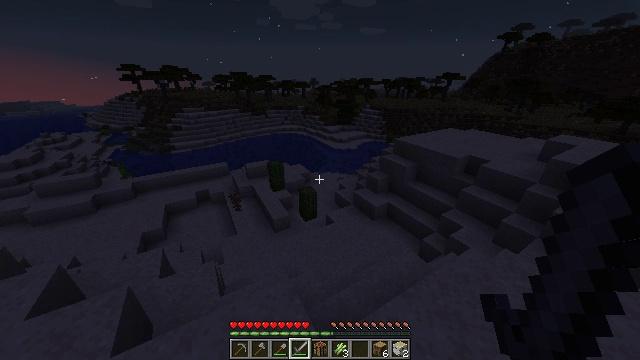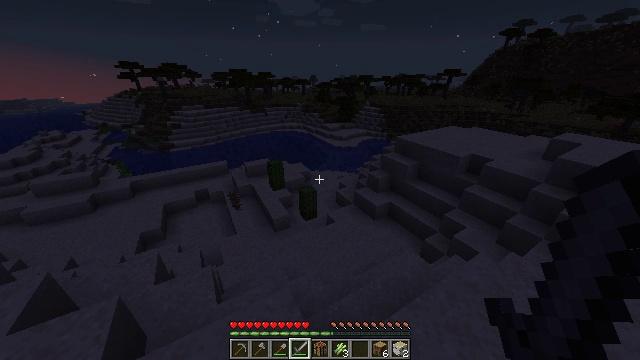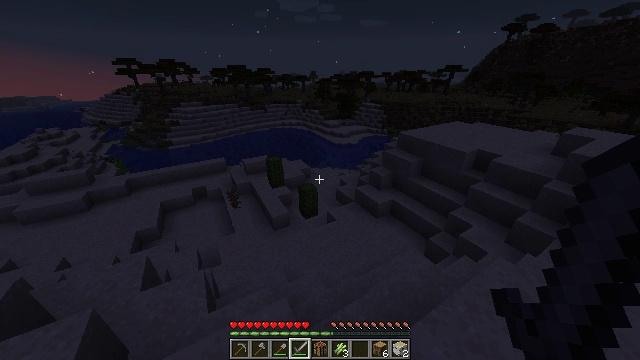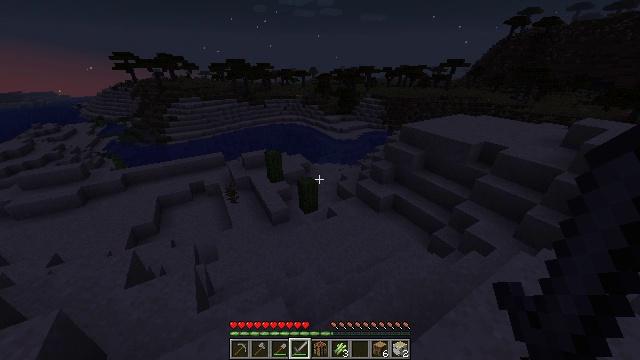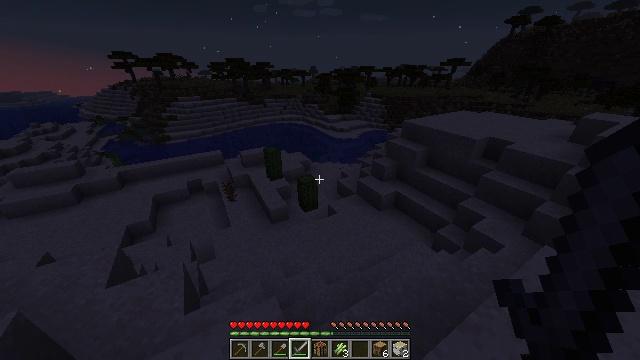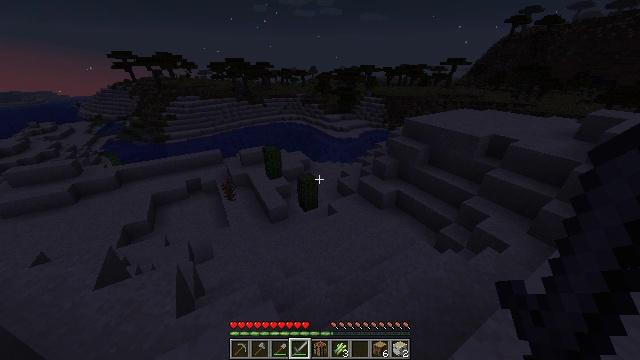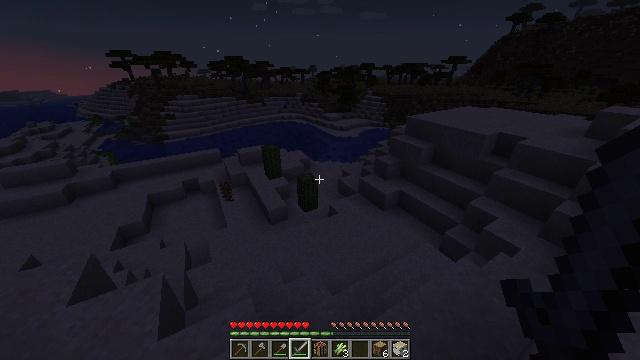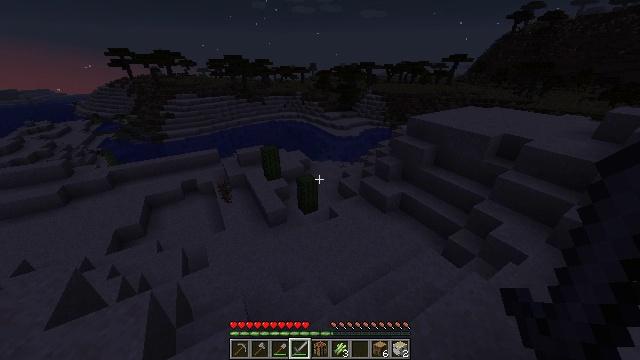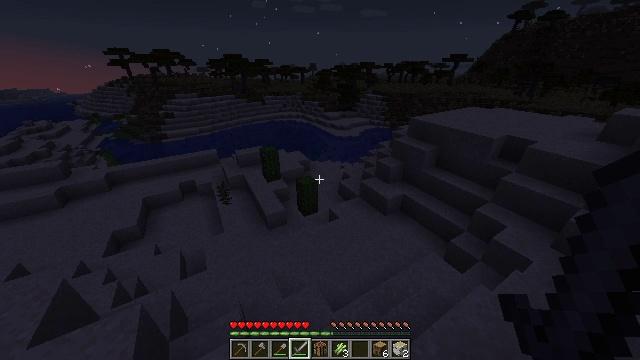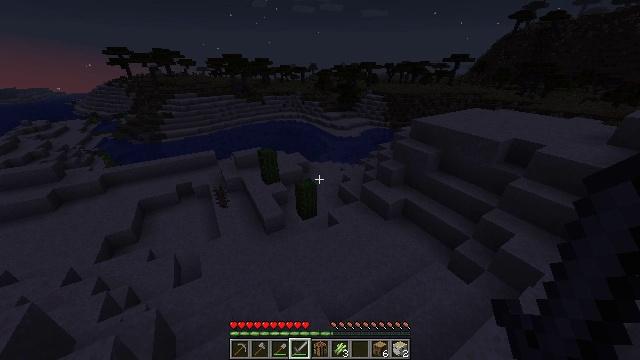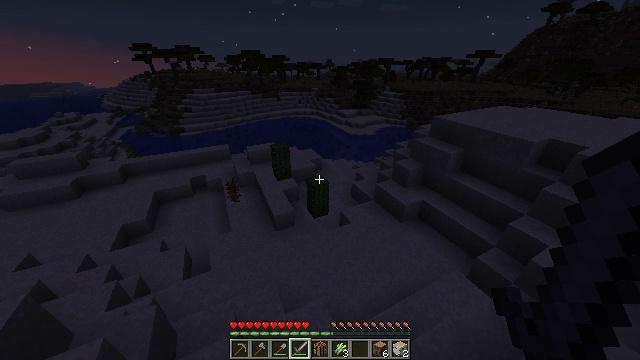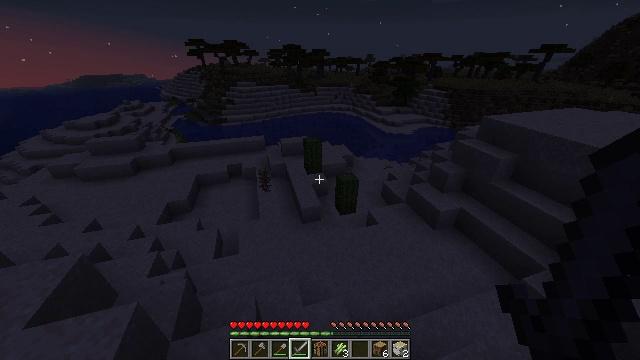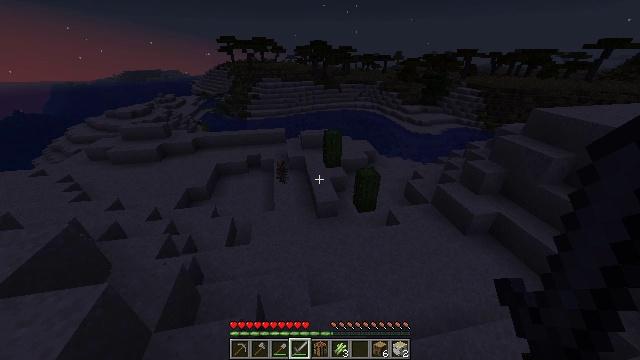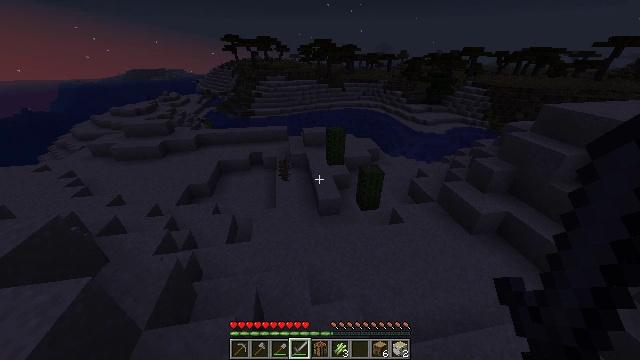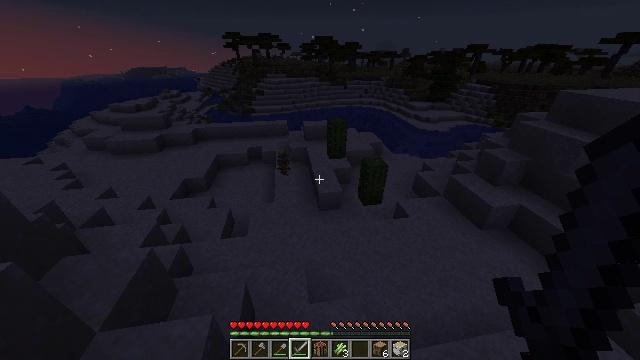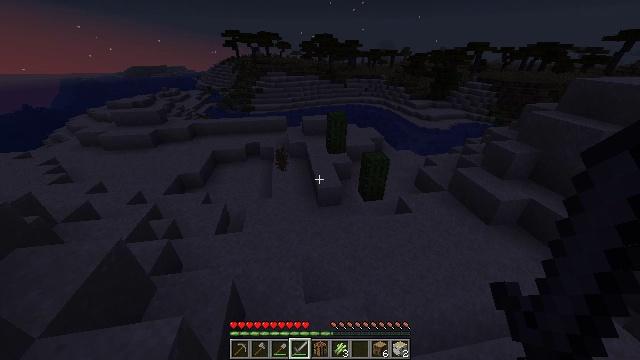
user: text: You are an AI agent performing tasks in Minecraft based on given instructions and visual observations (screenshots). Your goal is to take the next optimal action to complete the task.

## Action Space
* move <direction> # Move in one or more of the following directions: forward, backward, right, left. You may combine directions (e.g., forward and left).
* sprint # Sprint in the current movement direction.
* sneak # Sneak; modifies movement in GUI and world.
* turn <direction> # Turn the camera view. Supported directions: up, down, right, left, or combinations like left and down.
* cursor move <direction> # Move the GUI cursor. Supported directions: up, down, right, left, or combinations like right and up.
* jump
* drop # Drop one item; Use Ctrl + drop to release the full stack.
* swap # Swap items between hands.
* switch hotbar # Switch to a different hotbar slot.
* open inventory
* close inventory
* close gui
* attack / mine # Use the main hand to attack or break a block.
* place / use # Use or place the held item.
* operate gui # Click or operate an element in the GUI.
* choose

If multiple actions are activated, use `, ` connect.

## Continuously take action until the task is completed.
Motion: motion action
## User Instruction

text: Collect the cactus block.
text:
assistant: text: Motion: move forward, sprint
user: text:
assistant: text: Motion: move forward, sprint
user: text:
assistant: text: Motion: move forward, sprint, turn down
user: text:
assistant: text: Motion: move forward, sprint
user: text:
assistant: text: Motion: move forward, sprint
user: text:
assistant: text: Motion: move forward
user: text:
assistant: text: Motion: move forward
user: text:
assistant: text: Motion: move forward
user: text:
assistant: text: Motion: move forward
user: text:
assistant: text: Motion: move forward, turn left
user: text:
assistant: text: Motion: move forward, turn left and down
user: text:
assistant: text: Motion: move forward, turn left
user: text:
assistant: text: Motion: move forward
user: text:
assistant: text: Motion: move forward
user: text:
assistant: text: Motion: move forward
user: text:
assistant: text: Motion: move forward
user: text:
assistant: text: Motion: move forward
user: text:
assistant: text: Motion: move forward
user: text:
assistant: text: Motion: move forward
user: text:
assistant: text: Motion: move forward
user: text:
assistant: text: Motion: move forward
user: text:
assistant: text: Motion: move forward
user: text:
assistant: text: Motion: move forward
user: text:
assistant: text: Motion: move forward
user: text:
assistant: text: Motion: move forward
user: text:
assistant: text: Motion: move forward, turn left
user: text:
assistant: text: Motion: move forward, turn left
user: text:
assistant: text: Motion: move forward
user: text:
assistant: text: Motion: move forward
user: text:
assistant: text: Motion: move forward